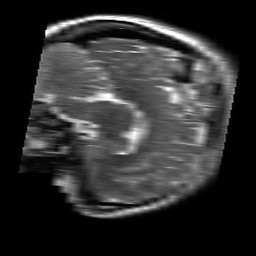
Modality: T2w
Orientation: sagittal
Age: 22
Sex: female
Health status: healthy
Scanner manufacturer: siemens
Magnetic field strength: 3 T
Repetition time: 4.01 s
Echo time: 0.116 s